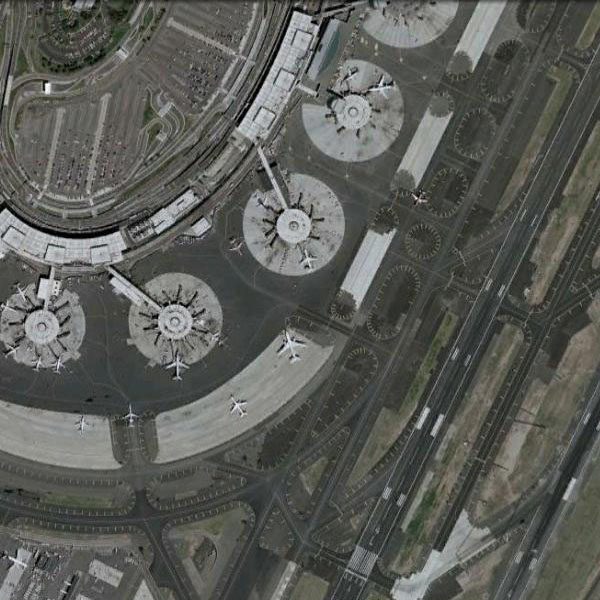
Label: Airport